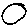
Label: circle